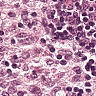
Metastatic tissue present: no